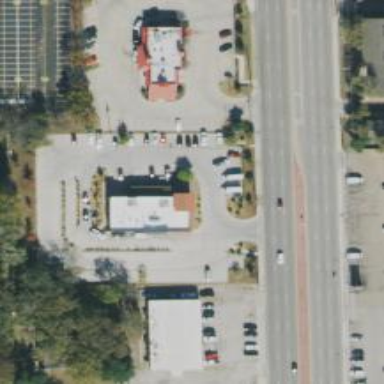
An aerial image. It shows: Paved parking aisle serving as service road.